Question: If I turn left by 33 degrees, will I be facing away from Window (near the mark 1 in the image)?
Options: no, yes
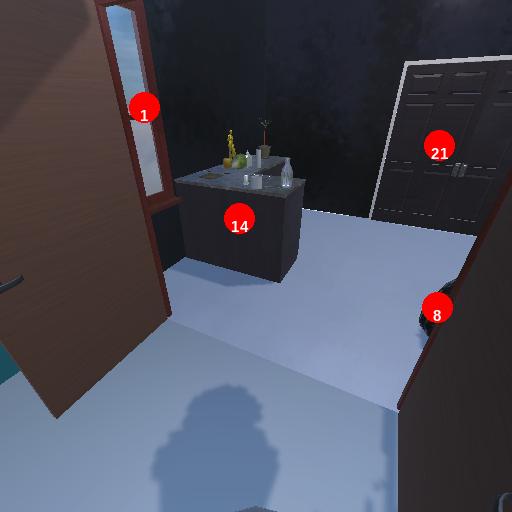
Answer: no